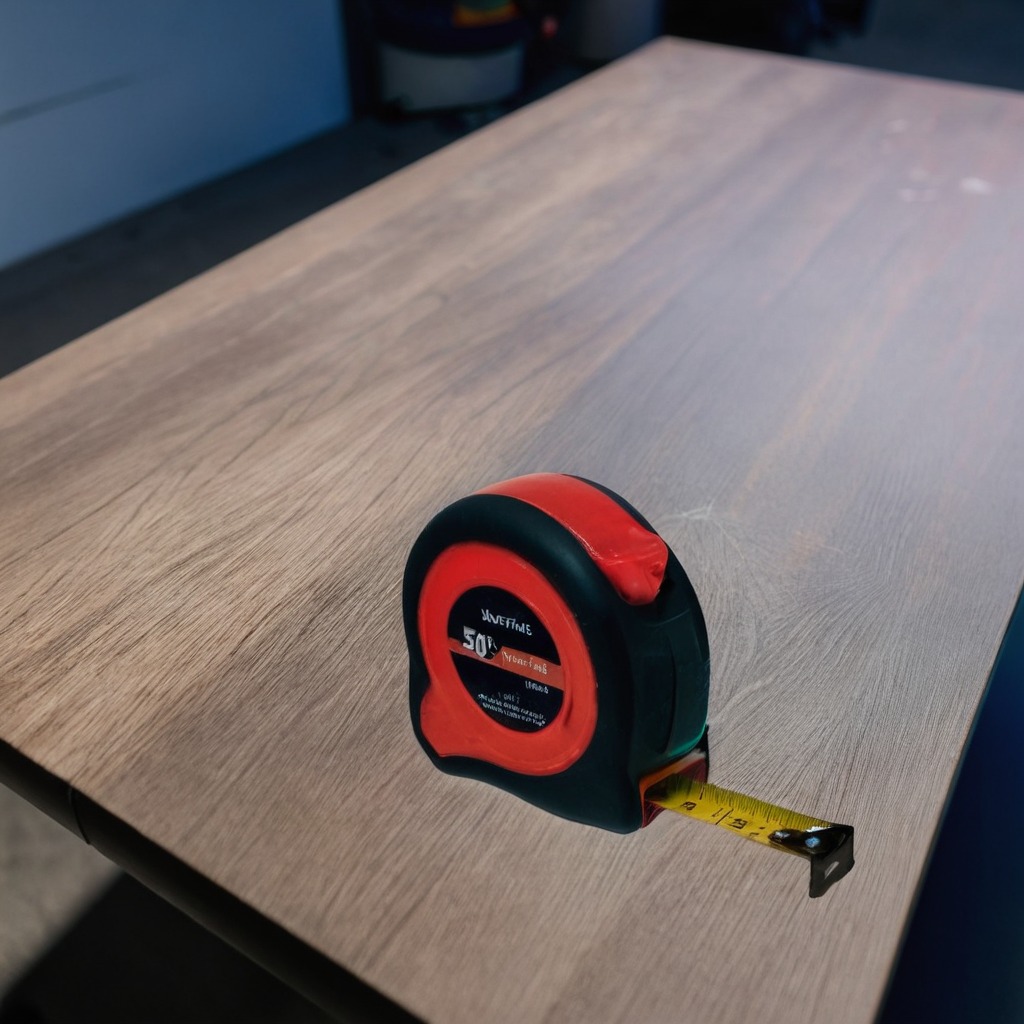
A measuring tape lies on the table.